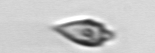
Label: Oxytoxum